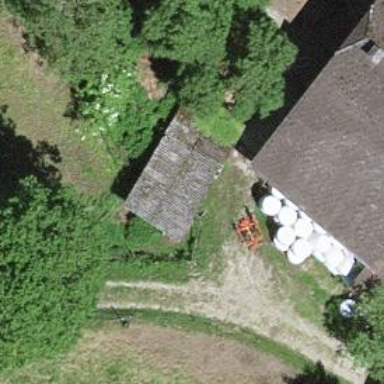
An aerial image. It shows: Barn.